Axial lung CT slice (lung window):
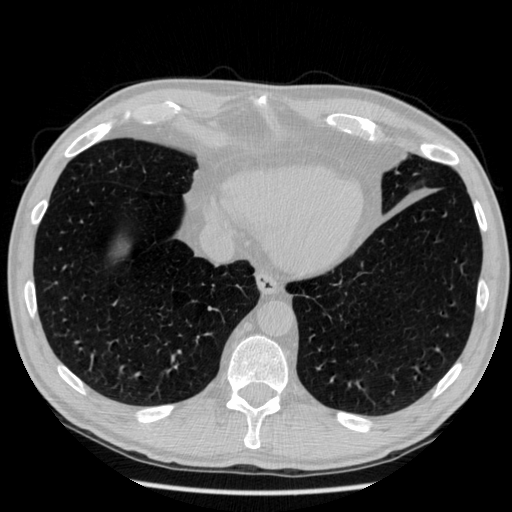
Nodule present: no